Current action and preconditions to check: path_clear

Your task: For each precondition in the list above, predict whether it will hold at this action.

Consider the current scene as observed from the mobile robot's camera, and analyze the predicted future states of all dynamic agents (e.g., people, animals, vehicles, or any moving entities) within the NEXT SECOND.

IMPORTANT: Only answer "very likely" if you are absolutely certain—based on strong, clear evidence—that a dynamic agent will violate the precondition in the predicted future state. Do NOT answer "very likely" for unlikely, ambiguous, or low-probability risks.

Ask yourself for each precondition: Is there a high probability, with clear and convincing evidence, that the predicted future states of any dynamic agent will interfere with the predicted future state of the currently executing action within the NEXT SECOND, causing that precondition to fail?

Assess the risk level based on these predictions. Use "likely" or "very likely" if motions create a clear risk of interference.

Use "neutral" or "improbable" if agents are nearby but their predicted paths are clearly diverging or non-conflicting.

Failure Risk Categories: "very improbable", "improbable", "neutral", "likely", "very likely"

Answer Format: Output ONLY the probability_of_failure value from these categories: "very improbable", "improbable", "neutral", "likely", "very likely"

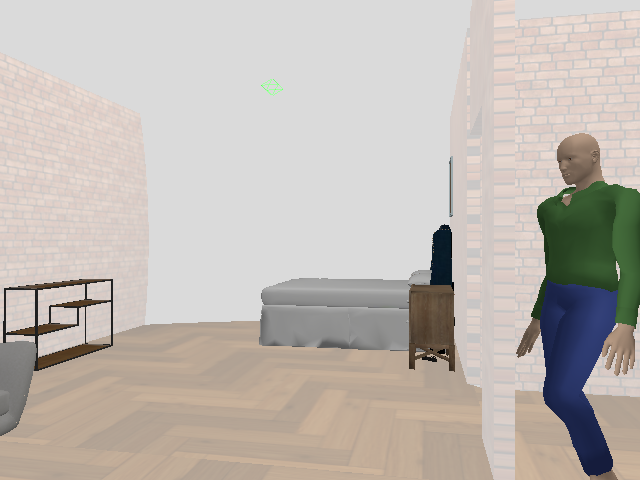

Answer: likely